Question:
i need like that. Give me some Sample Code for this.
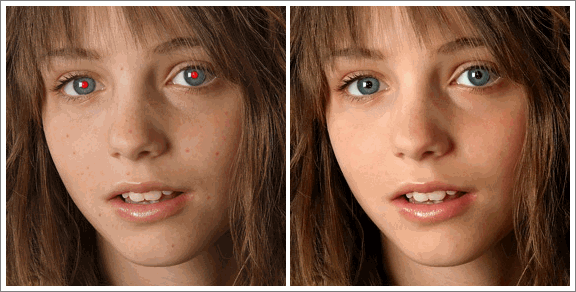
Answer: <URL>
Hope. its works for you. !!